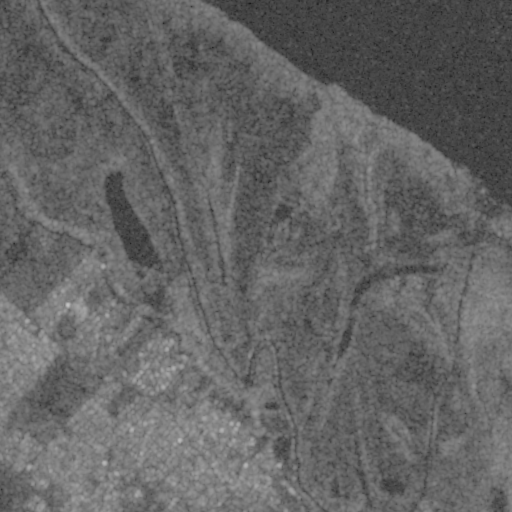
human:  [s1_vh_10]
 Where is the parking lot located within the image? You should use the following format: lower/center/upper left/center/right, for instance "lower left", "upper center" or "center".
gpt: The parking lot is located in the lower center of the image.
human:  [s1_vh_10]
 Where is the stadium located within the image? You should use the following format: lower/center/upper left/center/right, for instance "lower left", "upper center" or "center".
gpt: The stadium is located in the lower center of the image.
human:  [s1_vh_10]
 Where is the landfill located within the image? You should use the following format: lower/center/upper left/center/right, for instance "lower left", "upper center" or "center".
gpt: There is no landfill in the image.

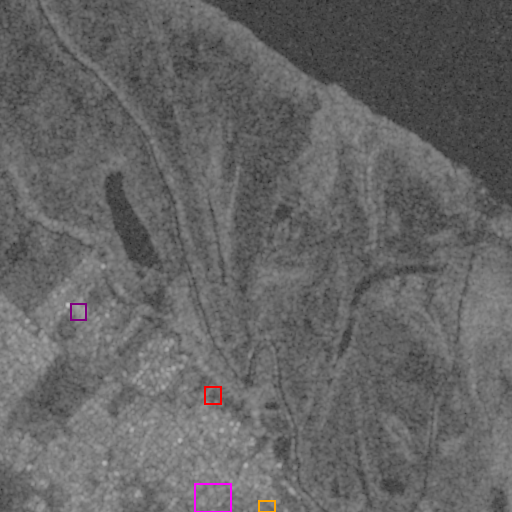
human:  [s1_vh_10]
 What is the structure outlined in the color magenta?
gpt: The structure outlined in magenta is a park.
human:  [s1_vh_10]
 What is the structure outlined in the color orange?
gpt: The structure outlined in orange is a parking lot.
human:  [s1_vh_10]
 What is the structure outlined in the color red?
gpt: The structure outlined in red is a stadium.
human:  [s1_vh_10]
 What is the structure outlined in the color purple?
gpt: The structure outlined in purple is a building.
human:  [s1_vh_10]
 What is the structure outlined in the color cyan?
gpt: There is no cyan outline.